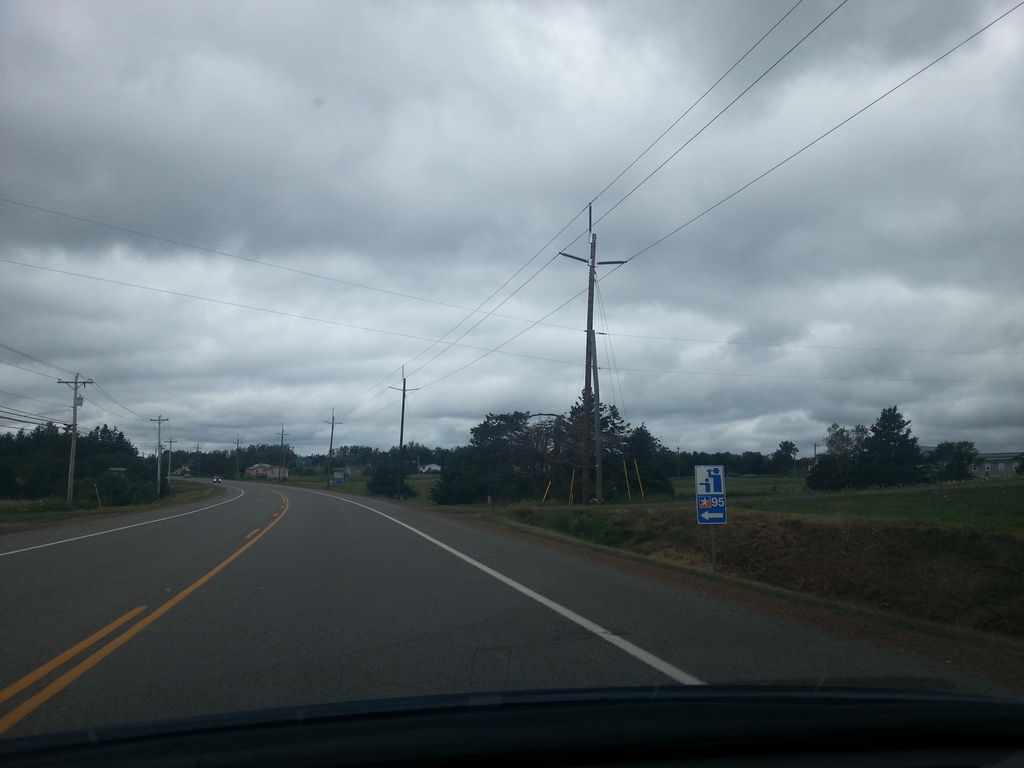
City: charlottetown